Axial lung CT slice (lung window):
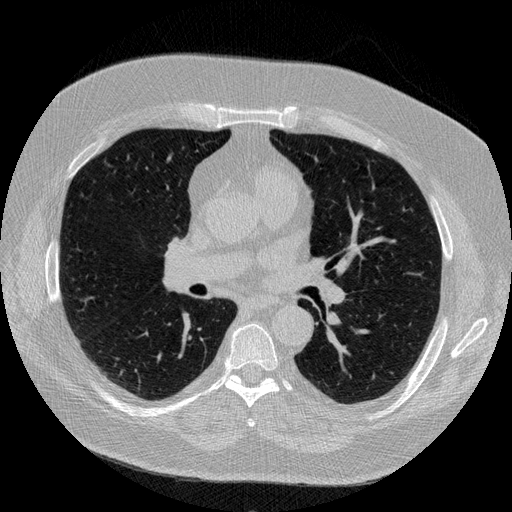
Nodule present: no